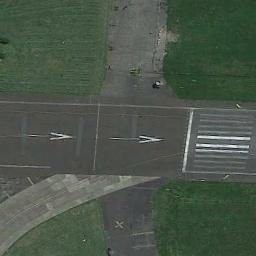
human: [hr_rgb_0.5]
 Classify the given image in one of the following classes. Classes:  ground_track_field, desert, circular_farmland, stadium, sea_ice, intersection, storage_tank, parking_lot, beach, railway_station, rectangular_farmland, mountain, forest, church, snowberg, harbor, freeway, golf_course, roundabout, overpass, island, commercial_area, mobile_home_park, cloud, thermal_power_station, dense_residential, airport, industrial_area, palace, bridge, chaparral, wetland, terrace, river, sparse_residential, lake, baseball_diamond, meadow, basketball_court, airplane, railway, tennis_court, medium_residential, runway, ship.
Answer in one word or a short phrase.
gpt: runway